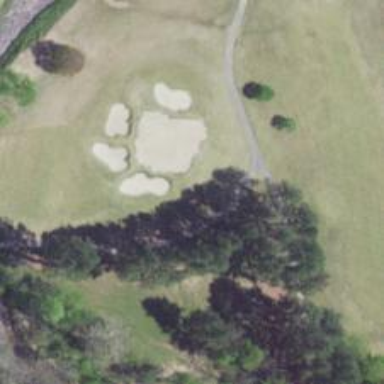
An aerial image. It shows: Pathway for golfing.